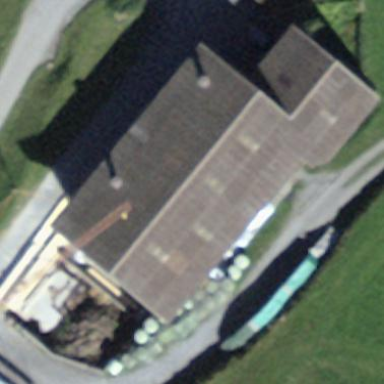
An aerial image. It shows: Farm auxiliary building.